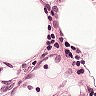
Metastatic tissue present: no